二年级 · 算术
9：05 在家开始写作业，然后出去打球，12：00 回家吃饭，我可能什么时间在打

球，圈一圈。( 5 分 $)$

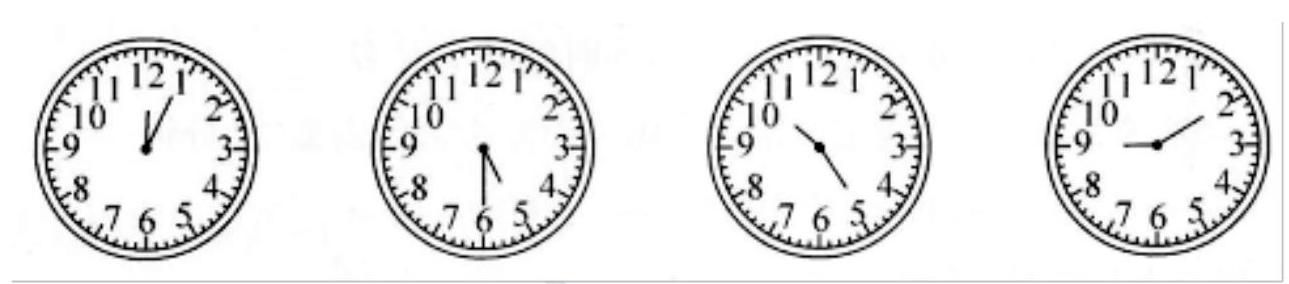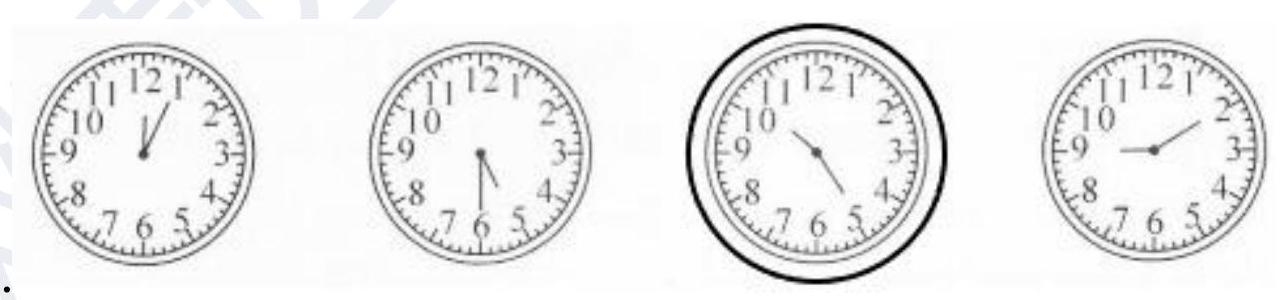
答案:
解析: